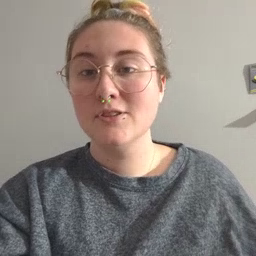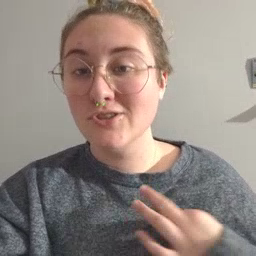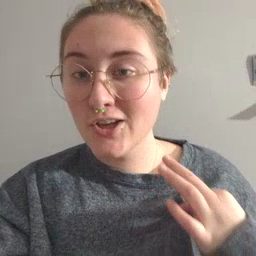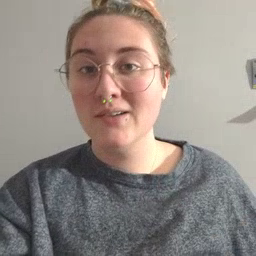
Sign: shirt